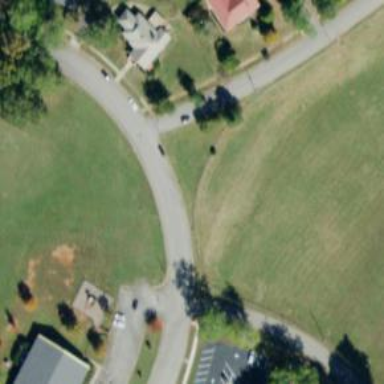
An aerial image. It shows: Park located in historic district.